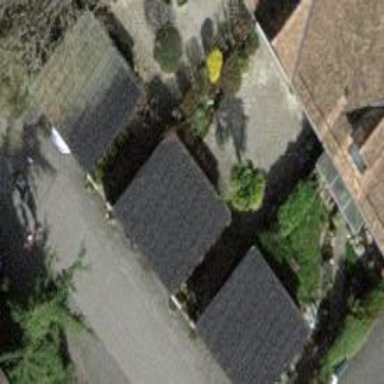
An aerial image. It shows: Garage building.